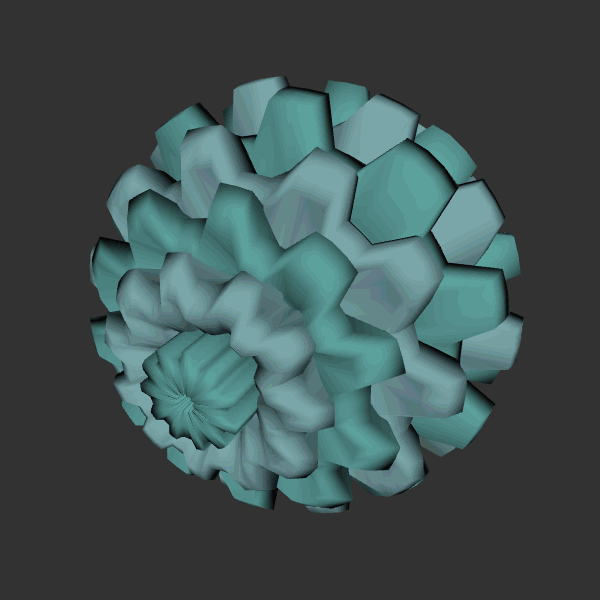
Background: dark